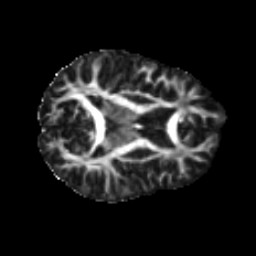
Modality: FA
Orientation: axial
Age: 32
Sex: male
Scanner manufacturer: ge
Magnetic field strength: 3 T
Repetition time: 7.8 s
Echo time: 0.0608 s